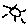
Label: sun